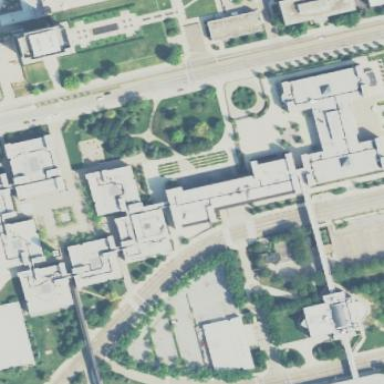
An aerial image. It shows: College building.